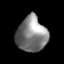
Tissue: lung
Cell type: Epithelial cells
Senescence score: 0.2178
Nuclear area (px): 1031
Mean DAPI intensity: 127.968